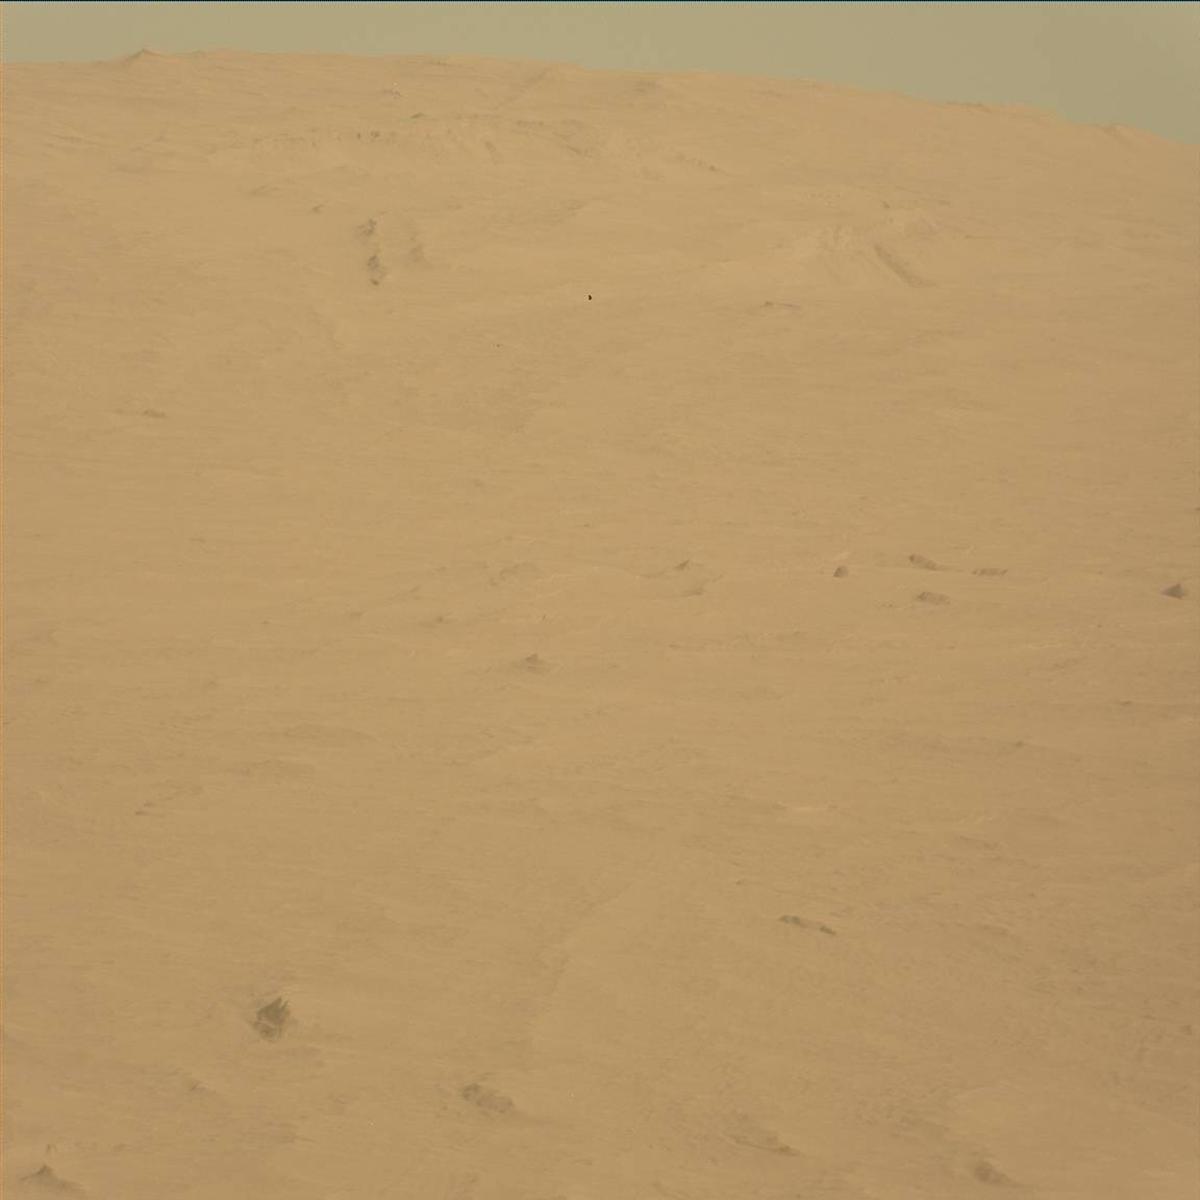
Terrain classes present: Ridge, Sky